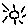
Label: sun